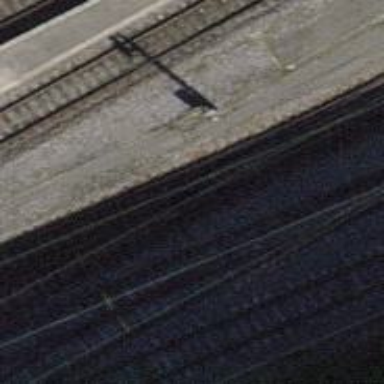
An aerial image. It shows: Railway signal.